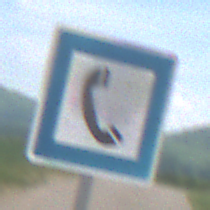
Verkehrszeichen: Fernsprecher
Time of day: Midday
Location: Outdoor (RoadRail)
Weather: PartlyCloudy
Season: NotSpecified
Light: Natural